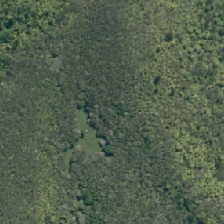
Land cover: manuka_kanuka